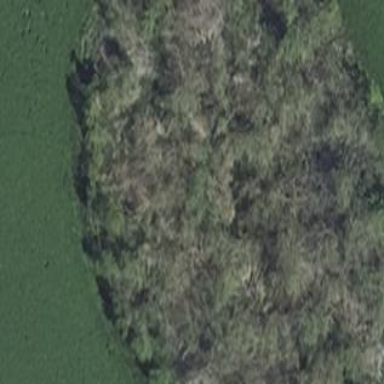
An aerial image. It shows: Patch of scrub vegetation.